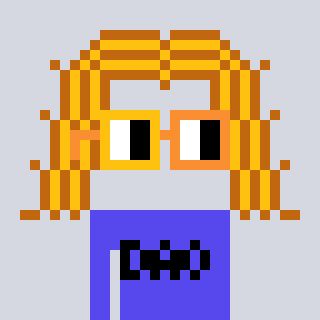
a pixel art character with square yellow and orange glasses, a hair-shaped head and a computerblue-colored body on a cool background